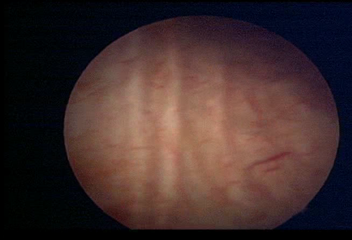
Modality: WLC
Class: Normal mucosa
Bladder cancer association: No